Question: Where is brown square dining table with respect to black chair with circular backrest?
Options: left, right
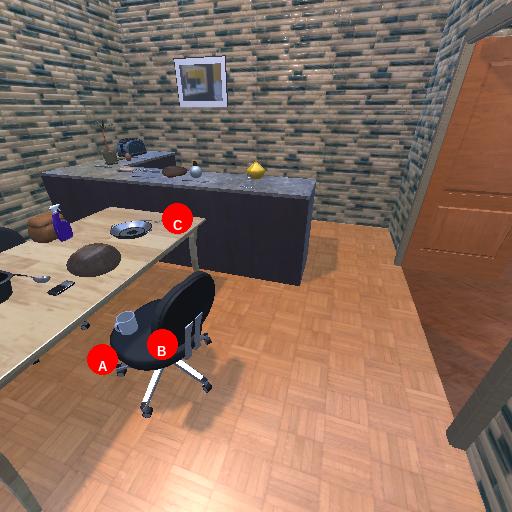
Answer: left